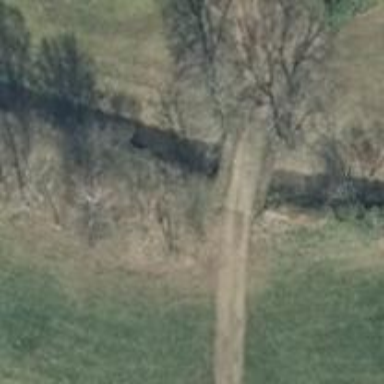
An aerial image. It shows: Culvert tunnel.